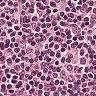
Metastatic tissue present: no